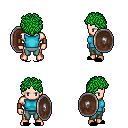
a pixel art fantasy rpg character, male body template, human, light skin, teal sleeveless shirt, teal pants, green curly afro hairstyle, leather bracers, black slippers, shield, four views (front, back, left, right), 2x2 character sprite sheet, small pixel art, hard edges, no anti-aliasing